Question: I'm trying to view an 32x32 pixel RGB image in CIFAR-10 format. It's a numpy array where pixel values (uint8) are arranged as follows:
"The first 1024 bytes are the red channel values, the next 1024 the green, and the final 1024 the blue. The values are stored in row-major order, so the first 32 bytes are the red channel values of the first row of the image."
Thus, the original image shape is:
'''
numpy.shape(image)
(3072L,)
'''
I reshape it like this:
'''
im = numpy.reshape(image, (32,32,3))
'''
However, when I try
'''
imshow(im)
'''
in iPython console, I see 3 by 3 tiles of the original image:

I expected to see a single image of a car instead.
I saw <URL> here, but I'm not sure what are they doing there, and if it's relevant to my situation.
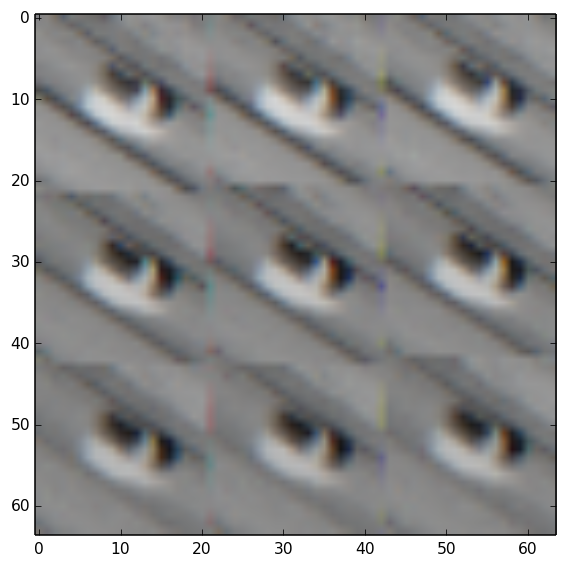
Answer: Try changing the order. By default, it is C-contiguous (which is in fact <URL>.
'''
im = numpy.reshape(c, (32,32,3), order='F')
'''